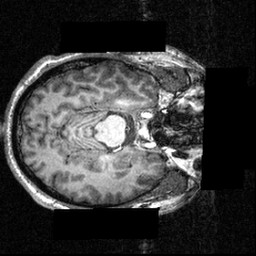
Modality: T1w
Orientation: axial
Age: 20
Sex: male
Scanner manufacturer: siemens
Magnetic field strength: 3.951 T
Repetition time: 1.5 s
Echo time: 0.00335 s